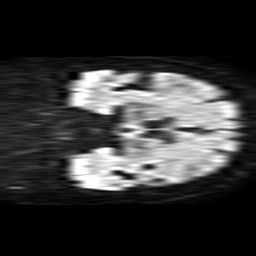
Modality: TRACE
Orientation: coronal
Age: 73
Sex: female
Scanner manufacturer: philips
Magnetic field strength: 1.5 T
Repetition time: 3.869 s
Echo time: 0.1015 s